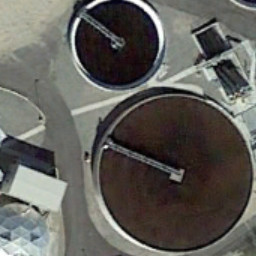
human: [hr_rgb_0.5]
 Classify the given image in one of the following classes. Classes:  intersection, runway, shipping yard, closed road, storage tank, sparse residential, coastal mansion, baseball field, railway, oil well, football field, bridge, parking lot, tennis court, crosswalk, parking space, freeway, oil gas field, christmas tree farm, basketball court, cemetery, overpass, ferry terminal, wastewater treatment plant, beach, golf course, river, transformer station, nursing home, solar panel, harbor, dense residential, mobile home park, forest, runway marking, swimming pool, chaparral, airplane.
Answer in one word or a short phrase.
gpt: wastewater treatment plant